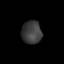
Tissue: prostate
Cell type: Fibroblasts
Senescence score: 0.7855
Nuclear area (px): 450
Mean DAPI intensity: 60.742